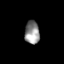
Tissue: skin
Cell type: Others
Senescence score: 0.7801
Nuclear area (px): 331
Mean DAPI intensity: 144.547